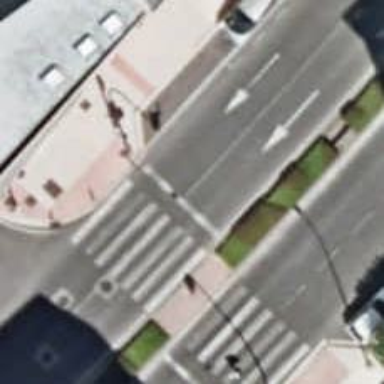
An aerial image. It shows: Road with traffic signals at the crossing.